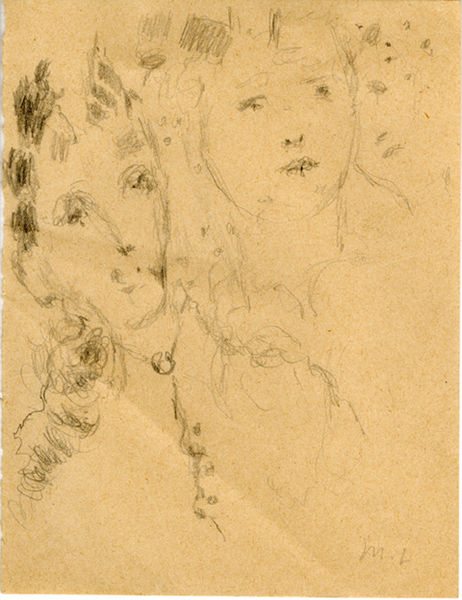
Titel: Two Women, Two Women
Künstler: Mikhail Larionov
Standort: Amherst (Massachusetts, USA)
Institution: Mead Art Museum, Amherst College
Schlagwörter: men, people, white, women, black, blouse, dress, dresses, face, female, figures, girls, green, grey, hair, klimt, ladies, lady, nose, portrait, woman, yellow, two, brown, man, girl, head, child, eyes, drawing, paper, expression, impressionism, chin, mother, mouth, buttons, line, outline, sketch, couple, curls, faces, necklace, children, portraits, marc, nolde, smiling, victorian, renoir, neck, family, design, pencil, lines, earrings, degas, impressionist, beautiful, lips, long, shading, charcoal, blurred, tan, button, noses, ring, monogram, visage, stuck, brooch, cameo, curly, blur, signed, ladys, nostrils, schiele, vague, multiple portrait heads, drawqing, mouth nose, butons, beckmann, chil, silouethe, [emco, gor;s, ca,ep, cjo;drem